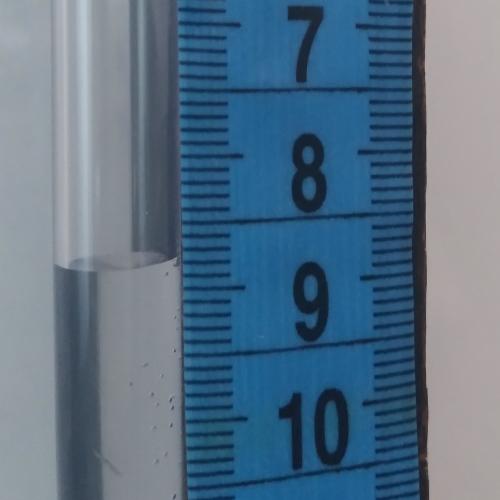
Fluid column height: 8.8 cm